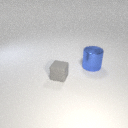
small gray rubber cube to the left of large blue metal cylinder